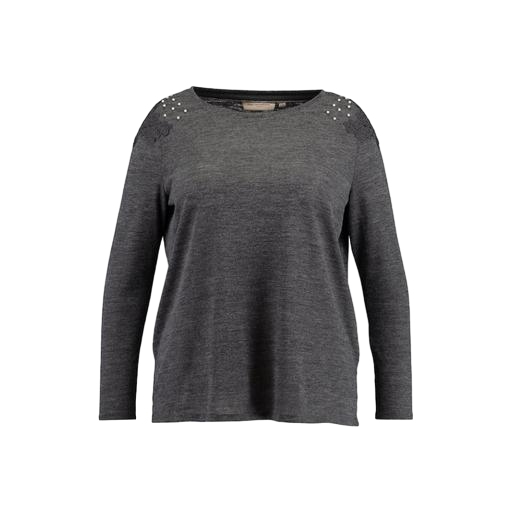
longer-sleeved and dark grey, long sleeved and dark grey, gray long-sleeve cold-shoulder tee, white background